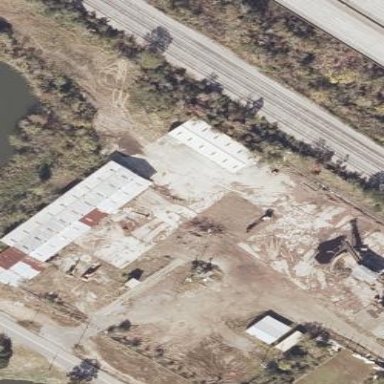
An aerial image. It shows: Industrial building.